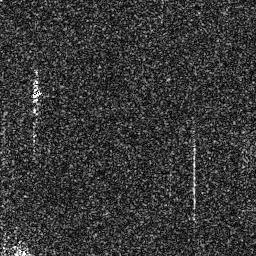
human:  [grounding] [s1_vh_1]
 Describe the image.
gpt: In the satellite image, there is  <ref>1 small ship </ref> <box>[[10, 29, 15, 41, 0]]</box> located at left.